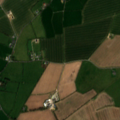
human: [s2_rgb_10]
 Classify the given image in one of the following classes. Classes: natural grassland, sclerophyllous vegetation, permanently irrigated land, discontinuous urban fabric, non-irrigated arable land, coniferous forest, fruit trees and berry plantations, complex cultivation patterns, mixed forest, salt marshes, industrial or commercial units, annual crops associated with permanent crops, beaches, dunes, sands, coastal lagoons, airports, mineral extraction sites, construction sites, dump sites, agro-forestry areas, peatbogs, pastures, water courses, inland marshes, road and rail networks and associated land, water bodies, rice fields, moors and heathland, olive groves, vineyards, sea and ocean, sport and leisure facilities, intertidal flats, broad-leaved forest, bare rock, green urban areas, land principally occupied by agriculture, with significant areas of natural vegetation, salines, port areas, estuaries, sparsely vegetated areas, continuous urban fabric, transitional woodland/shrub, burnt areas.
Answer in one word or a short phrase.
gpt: non-irrigated arable land, pastures